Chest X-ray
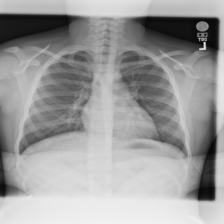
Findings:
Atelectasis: negative
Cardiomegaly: negative
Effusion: negative
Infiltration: negative
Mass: negative
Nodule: negative
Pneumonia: negative
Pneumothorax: negative
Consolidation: negative
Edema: negative
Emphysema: negative
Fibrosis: negative
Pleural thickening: negative
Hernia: negative